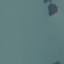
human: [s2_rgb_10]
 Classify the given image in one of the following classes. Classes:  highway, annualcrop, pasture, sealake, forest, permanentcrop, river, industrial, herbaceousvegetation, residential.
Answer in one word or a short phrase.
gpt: SeaLake